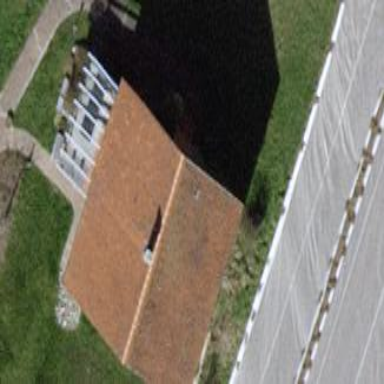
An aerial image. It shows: Detached building with gabled roof.